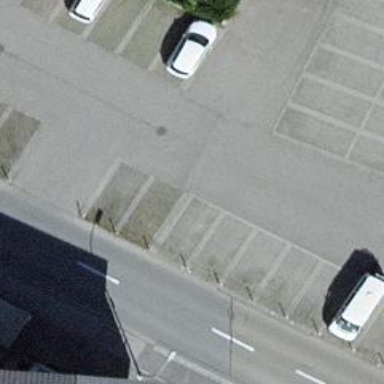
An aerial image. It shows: Paved parking aisle serving as service road.